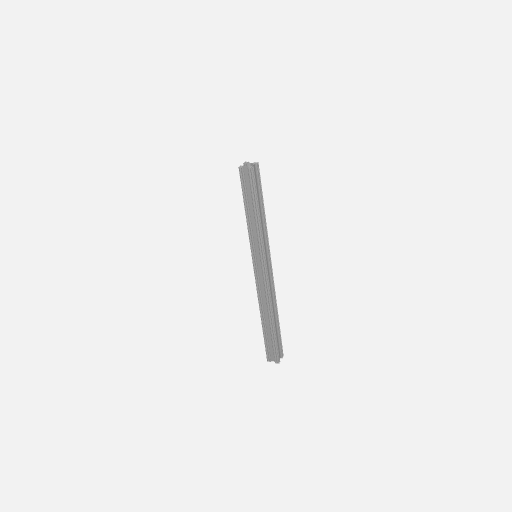
Part: OpenGoRAIL384